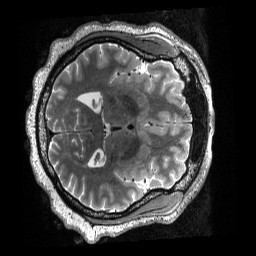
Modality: T2w
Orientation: axial
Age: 43
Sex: male
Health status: ill
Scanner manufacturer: siemens
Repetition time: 3.2 s
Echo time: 0.566 s